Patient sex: M
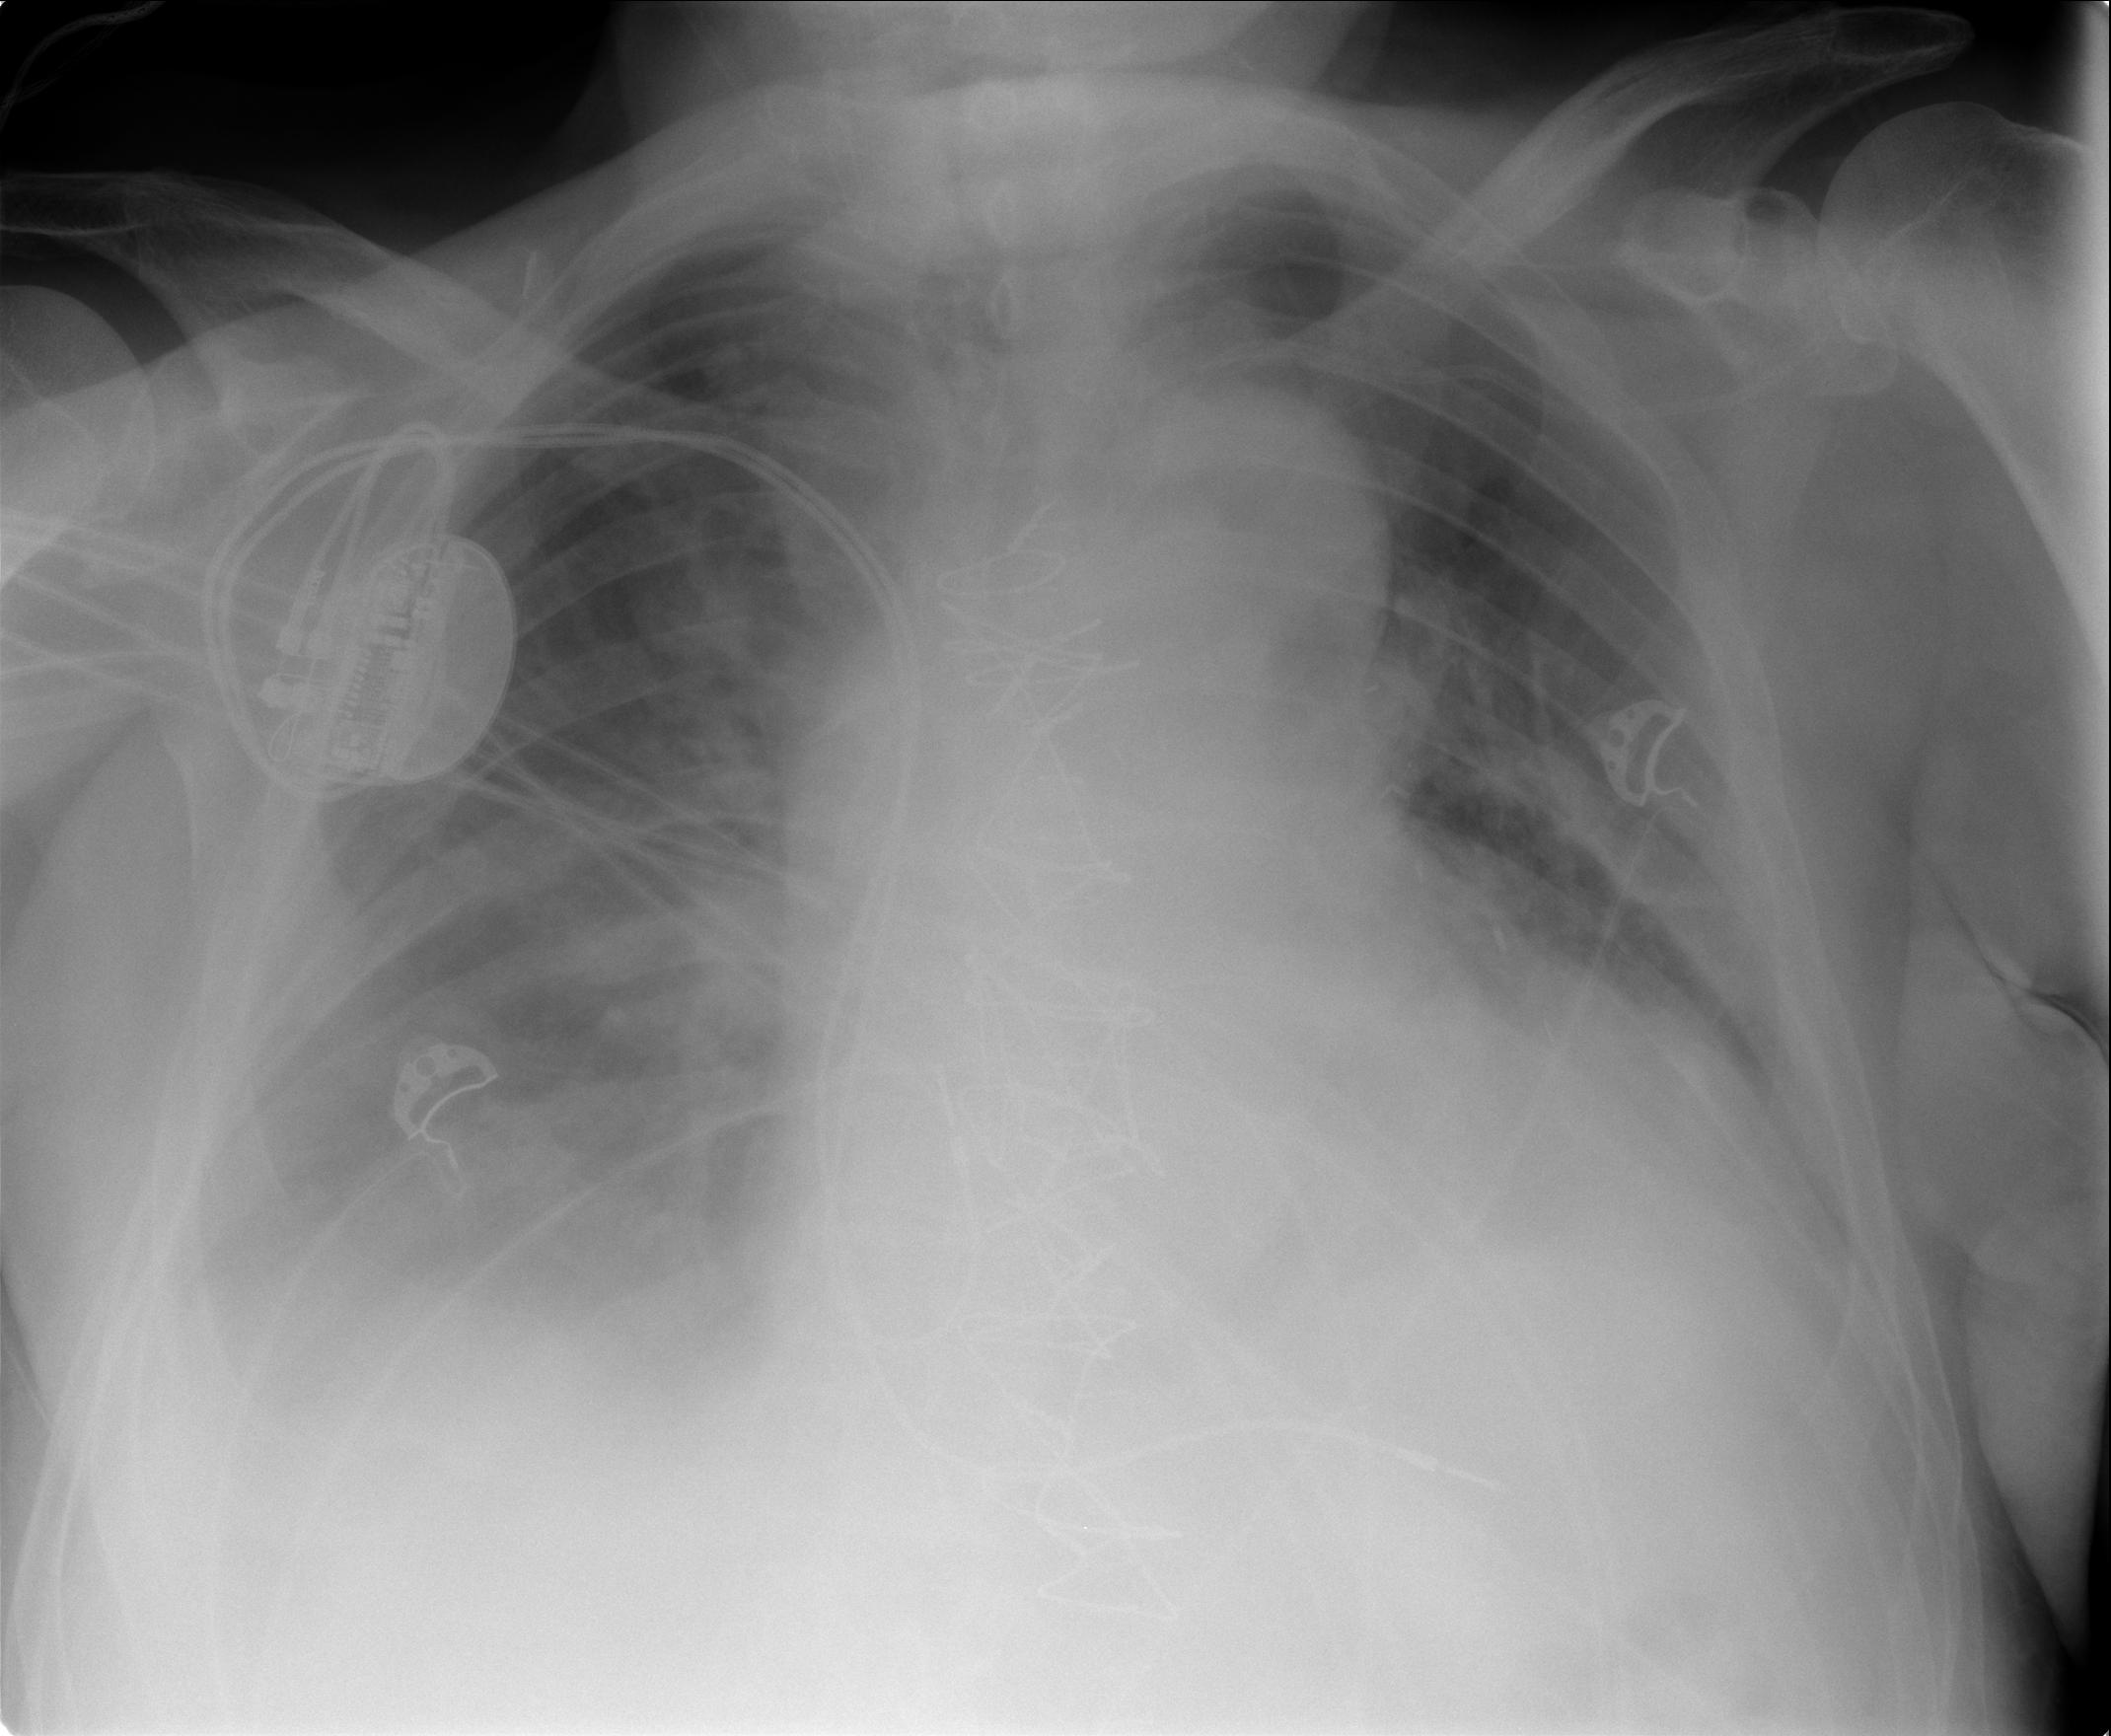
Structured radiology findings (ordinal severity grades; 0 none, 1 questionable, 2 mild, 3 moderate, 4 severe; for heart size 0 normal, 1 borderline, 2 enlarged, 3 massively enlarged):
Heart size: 2
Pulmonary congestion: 2
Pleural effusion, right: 3
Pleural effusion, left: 1
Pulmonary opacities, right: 1
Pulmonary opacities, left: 0
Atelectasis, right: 2
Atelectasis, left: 1